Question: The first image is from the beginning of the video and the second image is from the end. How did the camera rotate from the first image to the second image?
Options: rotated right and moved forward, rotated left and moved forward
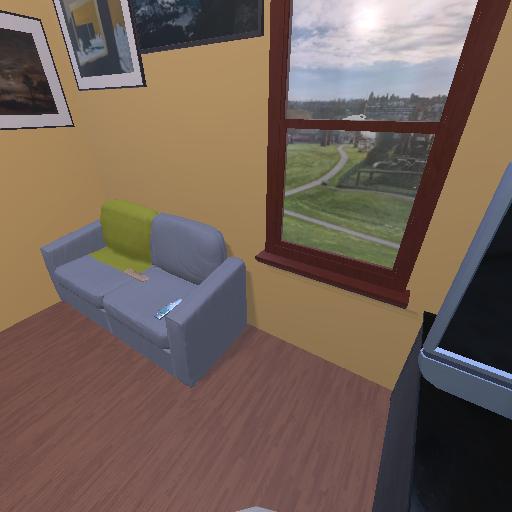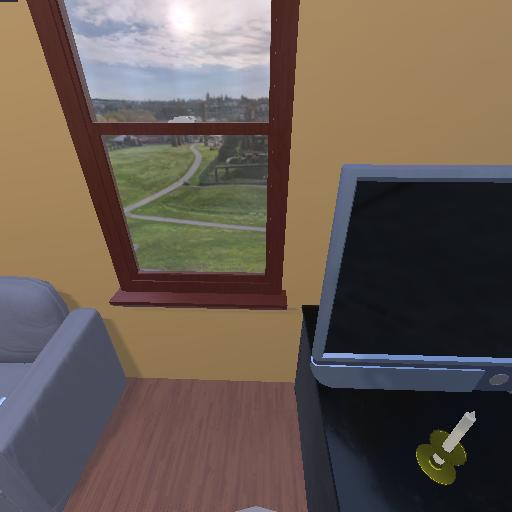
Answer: rotated right and moved forward